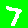
Digit: 7